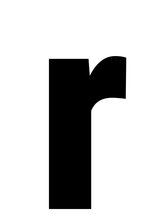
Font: Roboto_Condensed_ExtraBold